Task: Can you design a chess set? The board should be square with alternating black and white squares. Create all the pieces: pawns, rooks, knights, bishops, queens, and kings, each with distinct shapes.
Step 5154:
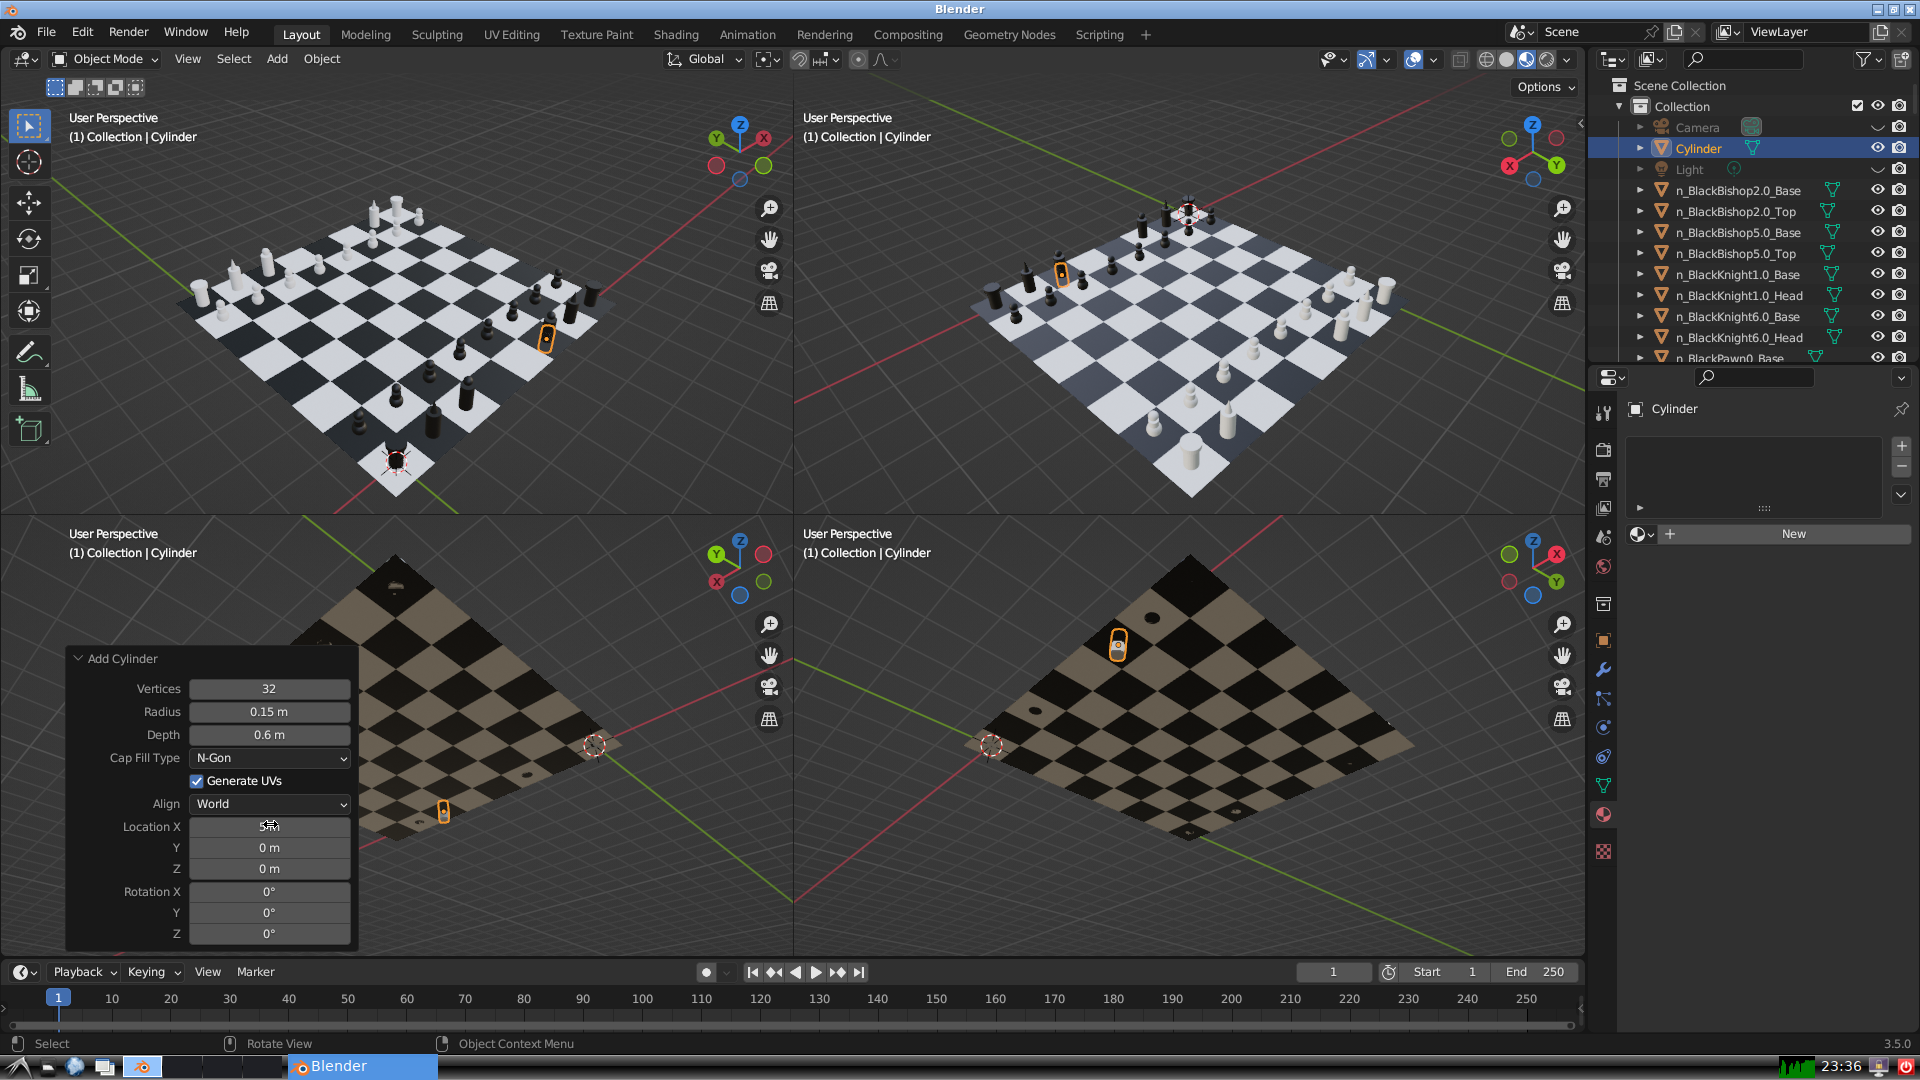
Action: {"mouse_move": [270, 844]}